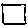
Label: square